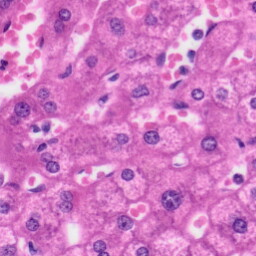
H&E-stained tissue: Liver